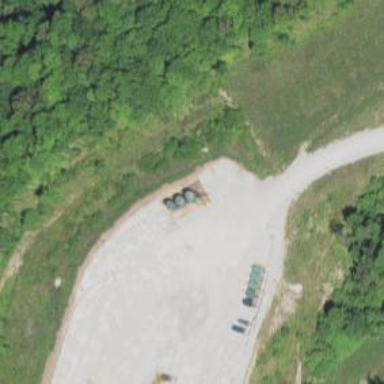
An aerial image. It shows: Storage tank with man-made structure.